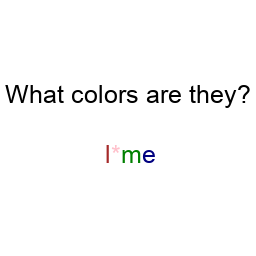
Color: brown, pink, green, navy
Color name shown: lime
Background color: white
Question text color: black